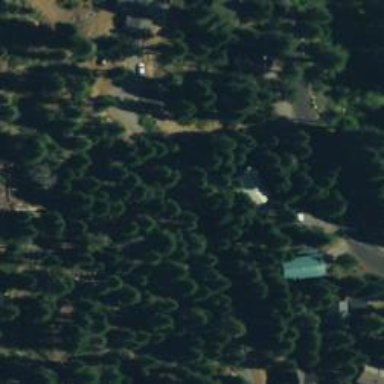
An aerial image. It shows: Evergreen woodland with needle-leaved trees.